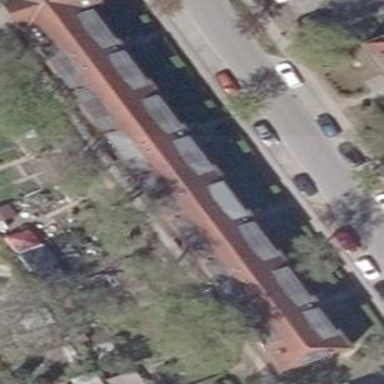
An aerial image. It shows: Image showing building with apartments.